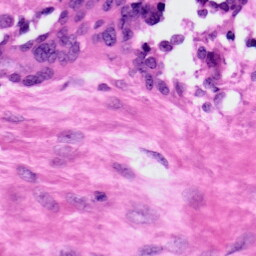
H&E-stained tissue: Ovarian